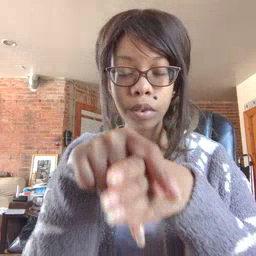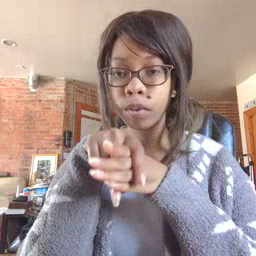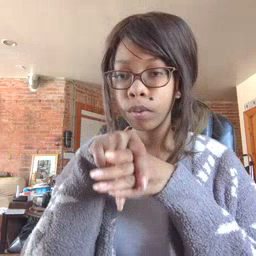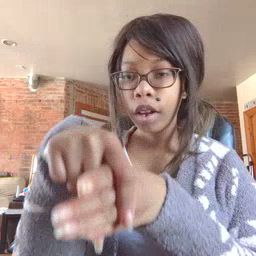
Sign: ride